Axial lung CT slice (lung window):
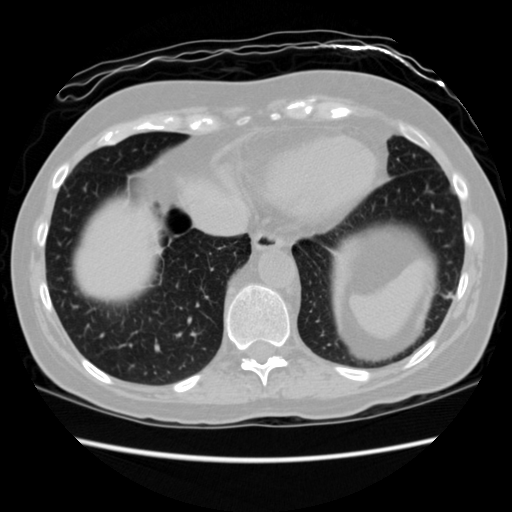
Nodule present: no